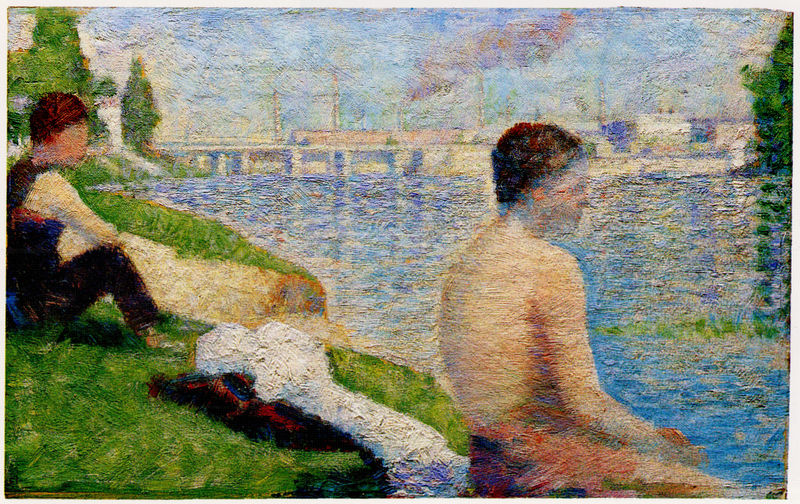
Titel: Baigneur nu
Künstler: Georges Pierre Seurat
Standort: Kansas City (Missouri)
Institution: The Nelson-Atkins Museum of Art
Schlagwörter: blau, himmel, mann, nackt, schatten, wasser, weiß, wolken, baden, badende, bäume, fluss, frauen, grün, impressionismus, landschaft, ocker, see, sitzen, stadt, ufer, braun, frau, grau, hell, licht, männer, orange, paris, profil, rücken, schwarz, türkis, blick, gras, rasen, rot, tuch, weg, wiese, wolke, beige, hemd, hose, kleidung, natur, spiegelung, brücke, qualm, rauch, sonne, mantel, rosa, kamine, schornstein, zypressen, hellblau, sommer, strand, wellen, venedig, pointilismus, hitze, zug, schornsteine, violett, pause, rast, fabrik, industrie, seine, böschung, dampf, duktus, widerschein, handtuch, melancholie, junge, bad, mantl, hocken, pinselstrich, entspannung, wärme, badehose, reflektion, seurat, signac, reflex, schemen, pointillismus, neoimpressionismus, uferwiese, leitungen, schwimmer, nackter oberkörper, badeanzug, fabrikanlage, gtras, hitz